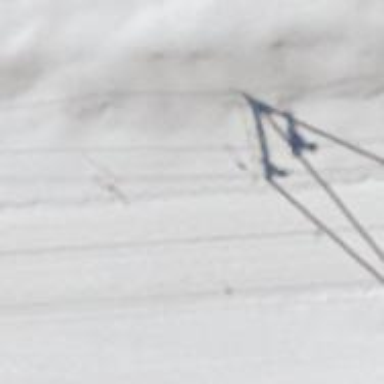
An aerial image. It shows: Pylon used for aerialway.